Field crop: maize
Growth stage: 2
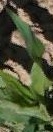
Species: maize